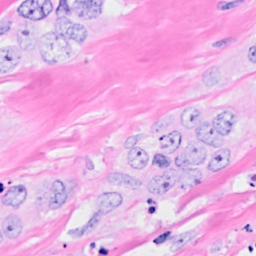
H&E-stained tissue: Breast